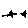
Label: star